Question: [enter image description here]

Suppose I have multiple entries in a column search term, I want to calculate the percentage of occurrence of the brand. I know how to get the count of each brand but can someone suggest a way to get these in percentage?
'''
df = df.groupby(["searchterm","brand"]).size().reset_index(name='count')
'''
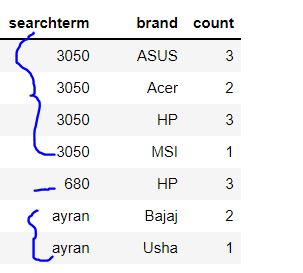
Answer: You should be able to use
'''
df.groupby('searchterm')['brand'].value_counts(normalize=True)
'''